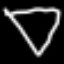
Label: diamond